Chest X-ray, PA view. Patient: 60 years old, sex F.
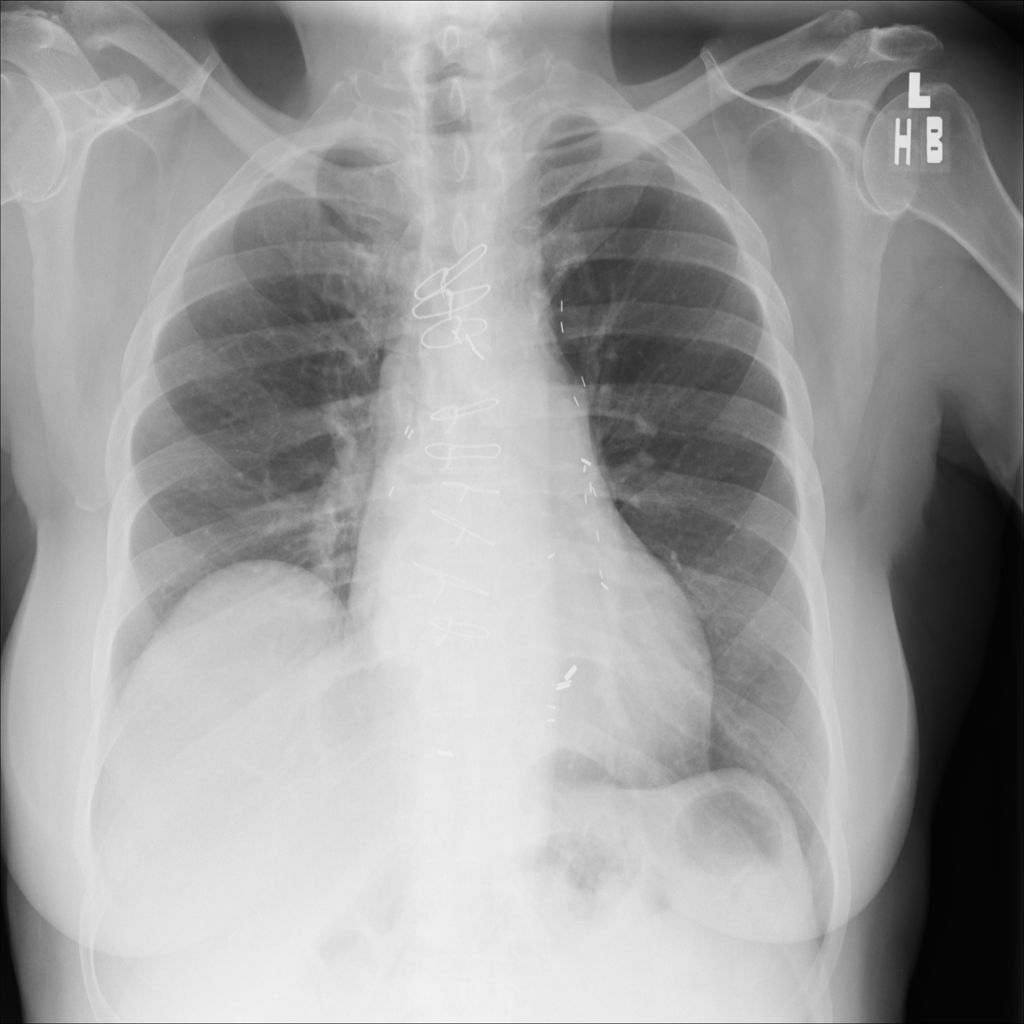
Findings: No Finding